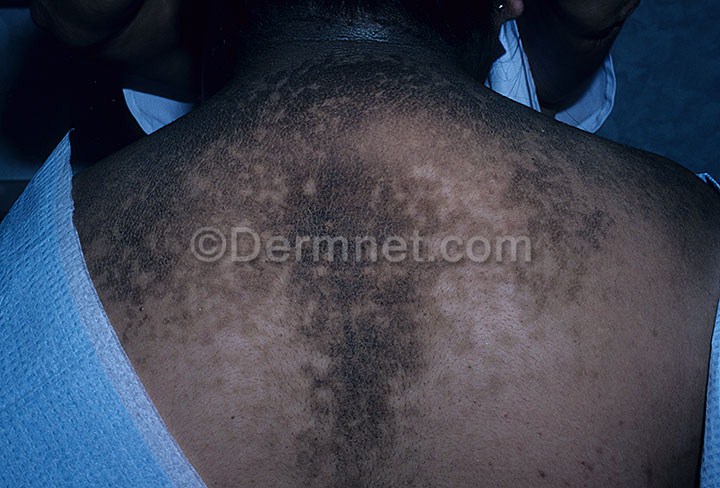
Disease: Systemic Disease